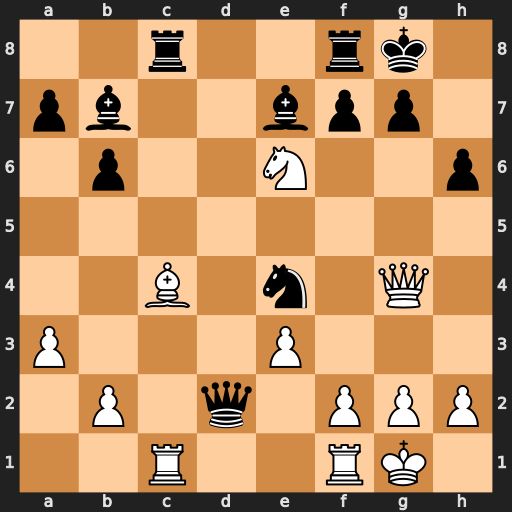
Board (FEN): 2r2rk1/pb2bpp1/1p2N2p/8/2B1n1Q1/P3P3/1P1q1PPP/2R2RK1
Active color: w
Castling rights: -
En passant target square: -
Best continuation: Qxg7#